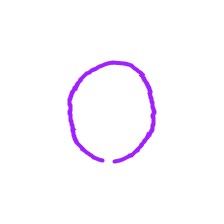
Shape: circle